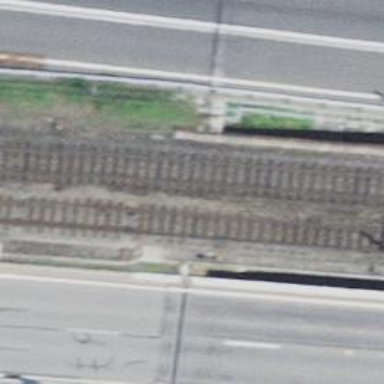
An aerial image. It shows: Railway switch.